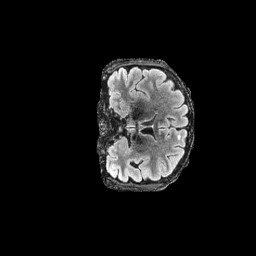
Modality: FLAIR
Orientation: coronal
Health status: ill
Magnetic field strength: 3 T